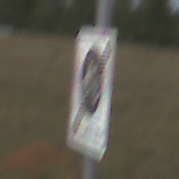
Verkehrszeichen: EndeFahrradstrasse
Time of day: Midday
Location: Outdoor (Nature)
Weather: PartlyCloudy
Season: NotSpecified
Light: Natural